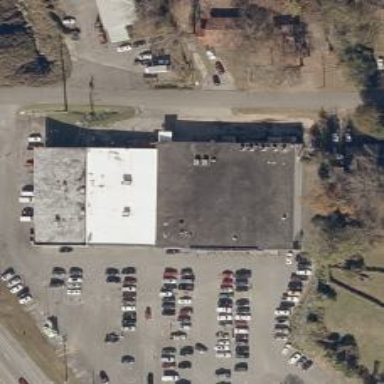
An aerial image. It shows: Supermarket building.